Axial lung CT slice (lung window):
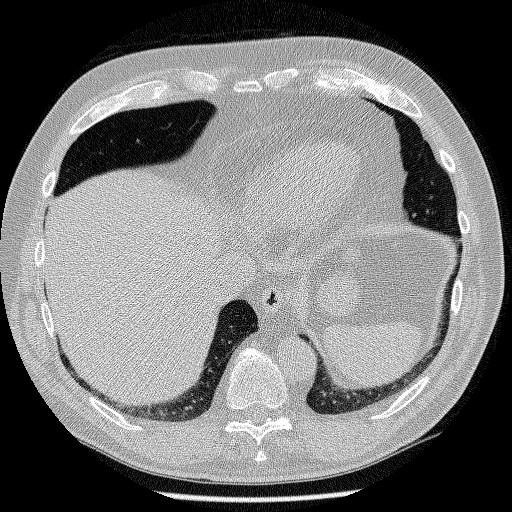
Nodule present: no